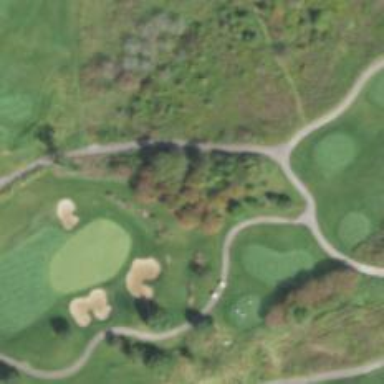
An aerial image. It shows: Service road used as golf cart path.